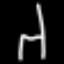
Label: chair